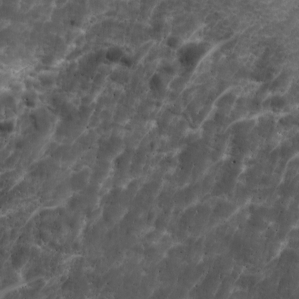
Label: non_frost